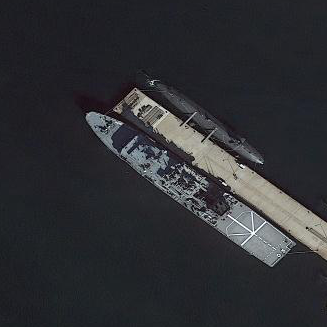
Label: combat